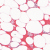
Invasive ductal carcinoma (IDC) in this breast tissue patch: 0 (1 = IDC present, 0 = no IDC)